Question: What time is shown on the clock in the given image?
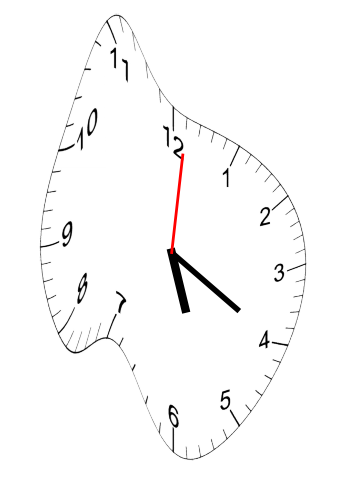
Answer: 05:20:01